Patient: sex M, age 62
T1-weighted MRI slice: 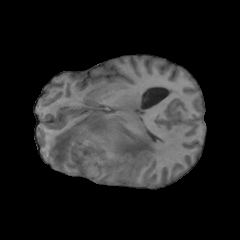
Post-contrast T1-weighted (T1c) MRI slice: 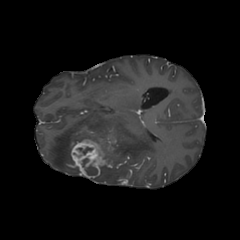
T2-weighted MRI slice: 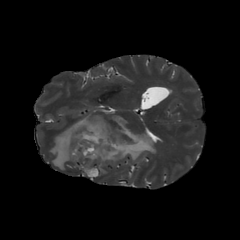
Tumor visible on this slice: yes
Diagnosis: Glioblastoma, IDH-wildtype
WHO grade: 4